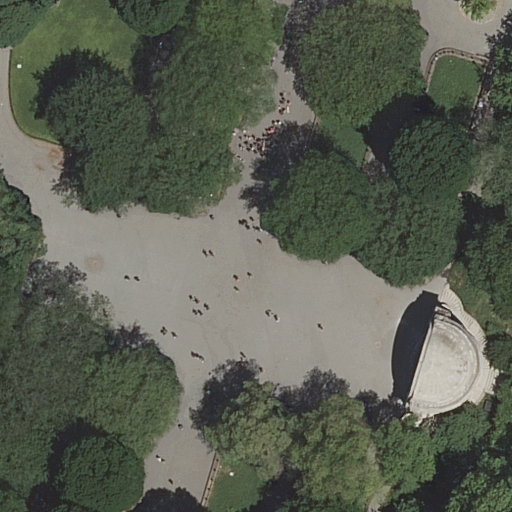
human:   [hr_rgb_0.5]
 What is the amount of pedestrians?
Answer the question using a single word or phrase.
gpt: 2

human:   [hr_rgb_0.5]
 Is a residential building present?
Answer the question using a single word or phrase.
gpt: no

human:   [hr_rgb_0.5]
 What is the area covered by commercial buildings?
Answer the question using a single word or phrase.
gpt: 0m2

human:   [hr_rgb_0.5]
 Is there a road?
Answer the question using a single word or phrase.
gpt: yes

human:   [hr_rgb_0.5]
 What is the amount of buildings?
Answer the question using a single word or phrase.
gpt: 1

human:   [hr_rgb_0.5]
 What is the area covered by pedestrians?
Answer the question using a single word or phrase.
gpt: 3452m2

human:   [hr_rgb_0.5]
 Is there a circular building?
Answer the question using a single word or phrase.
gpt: no

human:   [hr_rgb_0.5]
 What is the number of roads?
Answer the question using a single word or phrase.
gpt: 10

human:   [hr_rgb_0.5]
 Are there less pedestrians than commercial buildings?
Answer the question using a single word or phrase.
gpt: no

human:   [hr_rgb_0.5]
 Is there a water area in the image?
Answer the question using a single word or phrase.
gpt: no

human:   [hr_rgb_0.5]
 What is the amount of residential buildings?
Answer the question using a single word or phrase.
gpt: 0

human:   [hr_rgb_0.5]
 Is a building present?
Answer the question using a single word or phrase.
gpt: yes

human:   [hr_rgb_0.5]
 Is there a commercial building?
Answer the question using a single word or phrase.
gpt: no

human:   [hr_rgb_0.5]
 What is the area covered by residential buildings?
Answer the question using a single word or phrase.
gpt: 0m2

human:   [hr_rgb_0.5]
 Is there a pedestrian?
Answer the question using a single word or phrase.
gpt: yes

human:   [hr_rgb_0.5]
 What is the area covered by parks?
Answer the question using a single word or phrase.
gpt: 10627m2

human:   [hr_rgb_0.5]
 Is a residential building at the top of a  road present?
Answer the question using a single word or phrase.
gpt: no

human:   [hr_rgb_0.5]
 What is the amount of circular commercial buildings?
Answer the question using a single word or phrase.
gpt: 0

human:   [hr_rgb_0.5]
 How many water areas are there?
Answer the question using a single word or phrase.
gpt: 0

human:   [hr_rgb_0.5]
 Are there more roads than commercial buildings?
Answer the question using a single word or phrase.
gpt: yes

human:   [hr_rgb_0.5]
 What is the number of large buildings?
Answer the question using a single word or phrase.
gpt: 0

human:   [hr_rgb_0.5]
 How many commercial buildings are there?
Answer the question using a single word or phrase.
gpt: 0

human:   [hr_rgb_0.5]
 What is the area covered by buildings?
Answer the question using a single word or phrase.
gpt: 185m2

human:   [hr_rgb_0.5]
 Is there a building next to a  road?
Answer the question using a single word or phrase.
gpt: yes

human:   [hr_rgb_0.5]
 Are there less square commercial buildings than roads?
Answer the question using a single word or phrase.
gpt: yes

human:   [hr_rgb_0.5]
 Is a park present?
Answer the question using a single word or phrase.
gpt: yes

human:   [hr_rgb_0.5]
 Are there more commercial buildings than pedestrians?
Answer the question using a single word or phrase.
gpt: no

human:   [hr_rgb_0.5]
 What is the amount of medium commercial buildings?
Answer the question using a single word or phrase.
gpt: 0

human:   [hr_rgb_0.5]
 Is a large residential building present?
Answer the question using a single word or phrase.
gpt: no

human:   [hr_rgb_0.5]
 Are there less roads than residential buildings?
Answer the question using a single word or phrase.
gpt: no

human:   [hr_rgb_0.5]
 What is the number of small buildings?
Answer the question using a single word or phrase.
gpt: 0

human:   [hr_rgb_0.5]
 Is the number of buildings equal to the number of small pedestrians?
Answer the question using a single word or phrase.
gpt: no

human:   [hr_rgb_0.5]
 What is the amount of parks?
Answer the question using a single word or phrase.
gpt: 1

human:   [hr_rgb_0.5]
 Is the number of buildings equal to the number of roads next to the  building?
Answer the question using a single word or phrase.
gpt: no

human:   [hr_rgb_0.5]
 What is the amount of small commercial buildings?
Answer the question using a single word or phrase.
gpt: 0

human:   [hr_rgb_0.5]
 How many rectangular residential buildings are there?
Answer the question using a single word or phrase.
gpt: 0

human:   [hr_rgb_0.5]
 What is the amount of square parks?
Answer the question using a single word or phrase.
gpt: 0

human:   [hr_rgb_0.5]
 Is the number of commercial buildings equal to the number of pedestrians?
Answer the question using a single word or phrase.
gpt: no

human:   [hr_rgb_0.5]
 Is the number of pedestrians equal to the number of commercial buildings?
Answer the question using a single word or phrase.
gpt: no

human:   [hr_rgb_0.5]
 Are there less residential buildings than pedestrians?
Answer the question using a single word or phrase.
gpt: yes

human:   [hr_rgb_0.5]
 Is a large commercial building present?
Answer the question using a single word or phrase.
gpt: no

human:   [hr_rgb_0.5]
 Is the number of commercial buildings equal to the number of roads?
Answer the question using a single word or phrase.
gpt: no

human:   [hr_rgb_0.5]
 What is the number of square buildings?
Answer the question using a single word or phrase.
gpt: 0

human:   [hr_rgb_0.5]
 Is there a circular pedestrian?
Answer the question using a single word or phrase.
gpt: no

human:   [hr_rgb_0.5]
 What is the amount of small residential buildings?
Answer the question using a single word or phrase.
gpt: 0

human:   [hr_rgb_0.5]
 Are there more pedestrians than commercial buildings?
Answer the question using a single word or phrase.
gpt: yes

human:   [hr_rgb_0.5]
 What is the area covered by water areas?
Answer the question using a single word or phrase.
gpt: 0m2

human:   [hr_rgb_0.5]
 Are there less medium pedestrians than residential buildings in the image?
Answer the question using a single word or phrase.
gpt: no

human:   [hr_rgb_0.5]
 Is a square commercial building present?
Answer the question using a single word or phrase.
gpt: no

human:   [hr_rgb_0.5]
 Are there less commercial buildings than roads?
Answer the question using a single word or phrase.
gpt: yes

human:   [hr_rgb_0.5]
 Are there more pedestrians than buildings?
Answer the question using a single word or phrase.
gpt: yes

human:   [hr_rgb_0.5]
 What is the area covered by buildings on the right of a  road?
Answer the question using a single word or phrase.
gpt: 185m2

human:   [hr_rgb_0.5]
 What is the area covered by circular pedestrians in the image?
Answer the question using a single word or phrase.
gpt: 0m2

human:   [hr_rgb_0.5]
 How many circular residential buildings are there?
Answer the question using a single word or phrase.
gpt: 0

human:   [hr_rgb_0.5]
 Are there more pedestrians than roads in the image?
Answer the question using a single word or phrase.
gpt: no

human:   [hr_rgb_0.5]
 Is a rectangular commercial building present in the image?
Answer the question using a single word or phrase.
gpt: no

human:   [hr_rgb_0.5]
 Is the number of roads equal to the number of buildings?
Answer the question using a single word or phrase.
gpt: no

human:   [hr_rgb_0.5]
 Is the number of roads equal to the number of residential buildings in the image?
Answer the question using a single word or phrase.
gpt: no

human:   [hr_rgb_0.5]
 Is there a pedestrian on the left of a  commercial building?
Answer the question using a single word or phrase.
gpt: no

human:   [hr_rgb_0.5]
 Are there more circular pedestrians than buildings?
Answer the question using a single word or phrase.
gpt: no

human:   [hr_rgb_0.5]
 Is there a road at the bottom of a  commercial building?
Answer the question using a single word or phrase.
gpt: no

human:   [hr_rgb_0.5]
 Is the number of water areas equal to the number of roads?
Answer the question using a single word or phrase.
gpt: no

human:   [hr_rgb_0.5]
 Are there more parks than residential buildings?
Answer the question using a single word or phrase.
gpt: yes

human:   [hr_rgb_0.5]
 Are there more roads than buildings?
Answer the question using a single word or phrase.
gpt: yes